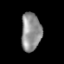
Tissue: lung
Cell type: Epithelial cells
Senescence score: 0.2279
Nuclear area (px): 751
Mean DAPI intensity: 143.253